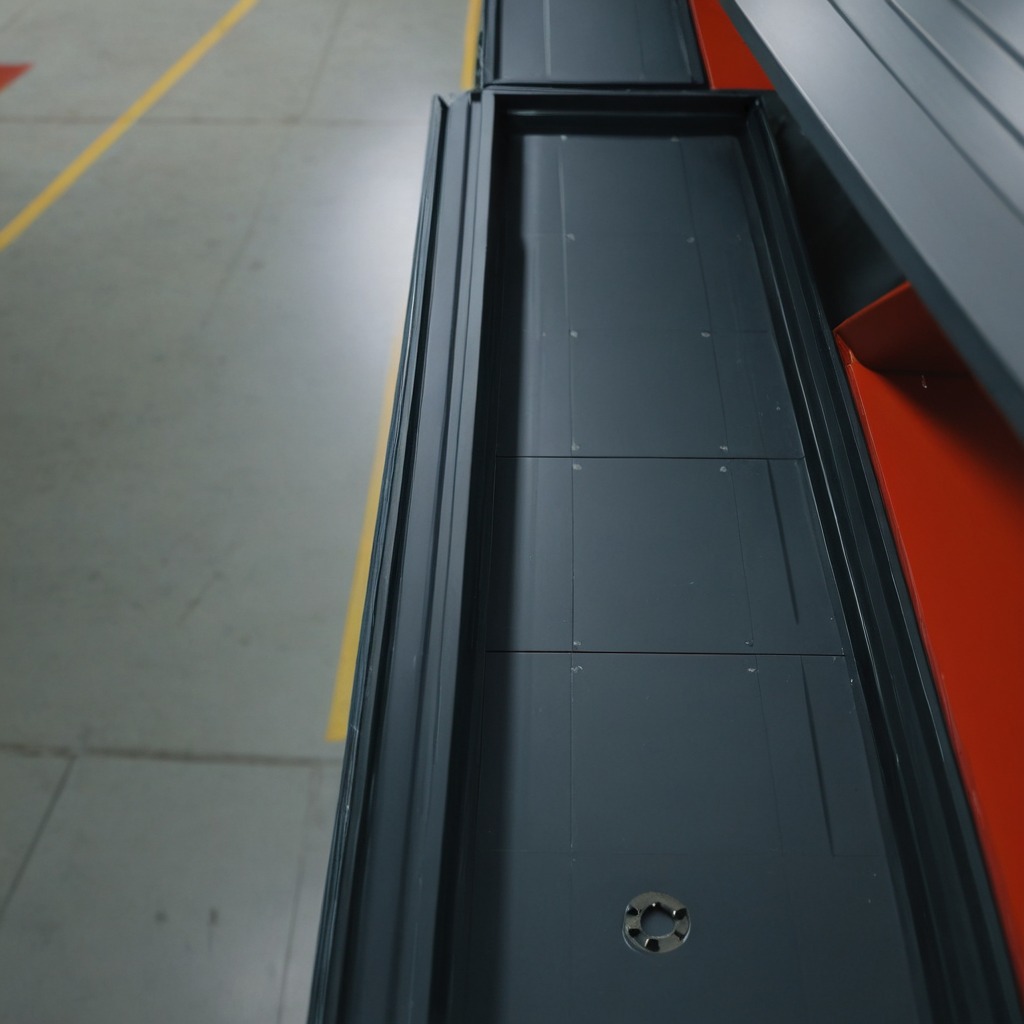
A flat metal washer lies on a toolbox surface in an airplane hangar workshop 8K.